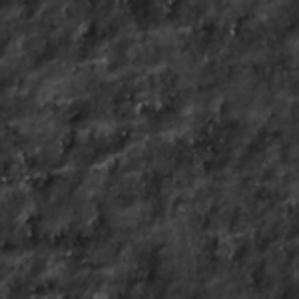
Label: frost